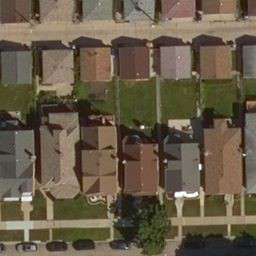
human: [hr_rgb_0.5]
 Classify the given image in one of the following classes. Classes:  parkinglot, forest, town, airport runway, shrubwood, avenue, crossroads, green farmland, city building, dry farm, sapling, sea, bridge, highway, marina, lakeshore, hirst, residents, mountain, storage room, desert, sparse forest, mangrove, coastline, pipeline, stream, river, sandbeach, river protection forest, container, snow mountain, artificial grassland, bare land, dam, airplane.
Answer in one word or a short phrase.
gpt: residents